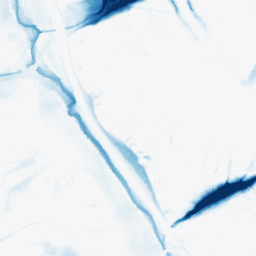
Category: morphological
Decomposition family: morphological
Decomposition parameters: operation: closing
size: 20
Upsampling method: sinc_blackman
Upsampling parameters: scale: 4
kernel_size: 16
Upsampling scale: 4